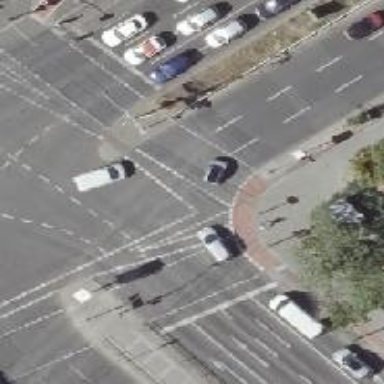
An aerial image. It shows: Asphalt cycleway with uncontrolled crossing. The crossing has markings.